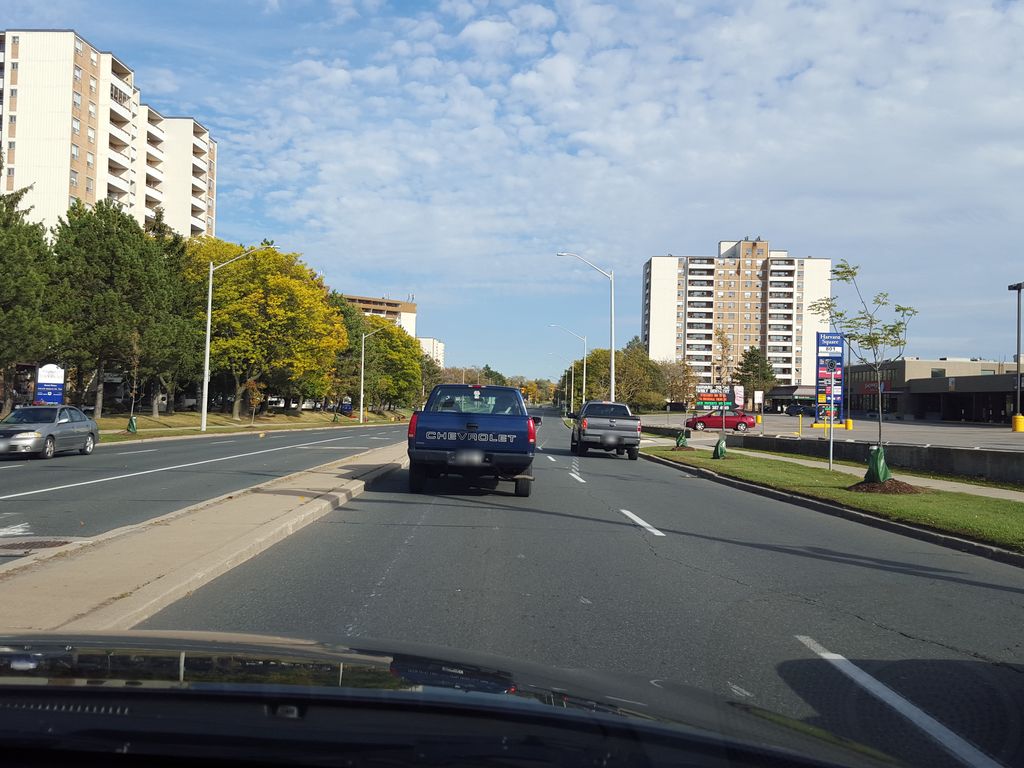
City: hamilton